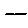
Label: line